Field crop: maize
Growth stage: 2
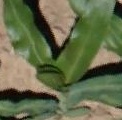
Species: maize